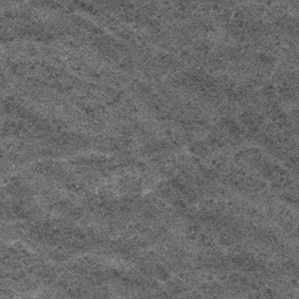
Label: frost